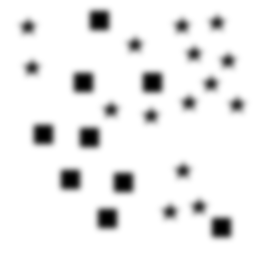
Squares: 9
Triangles: 0
Stars: 15
Total shapes: 24